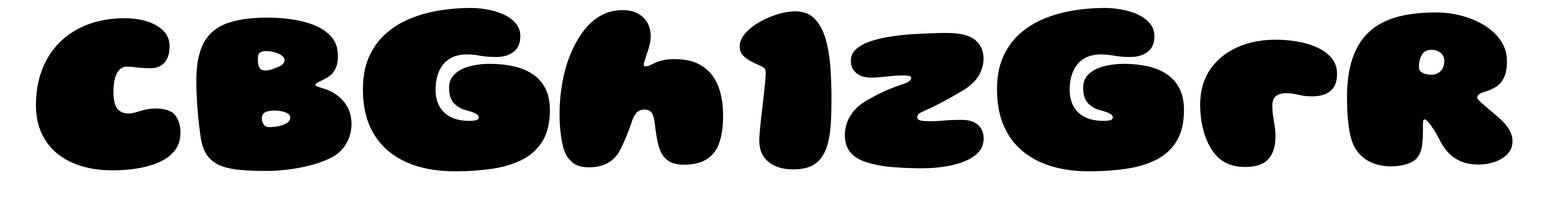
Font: Gluten_Black